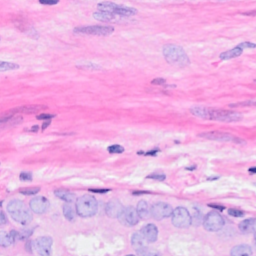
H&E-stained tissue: Breast